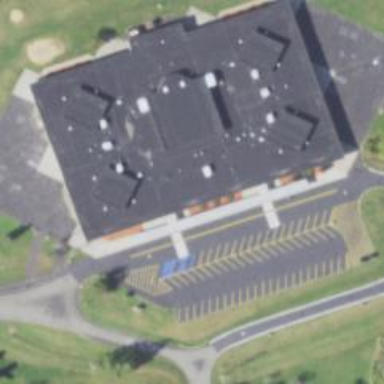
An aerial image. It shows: School building.